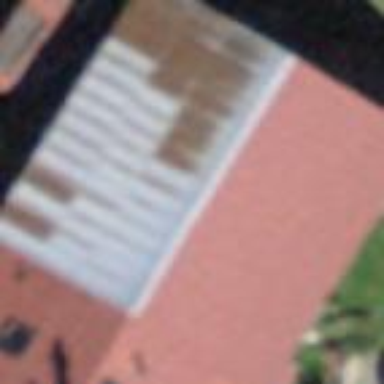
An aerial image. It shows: Barn.